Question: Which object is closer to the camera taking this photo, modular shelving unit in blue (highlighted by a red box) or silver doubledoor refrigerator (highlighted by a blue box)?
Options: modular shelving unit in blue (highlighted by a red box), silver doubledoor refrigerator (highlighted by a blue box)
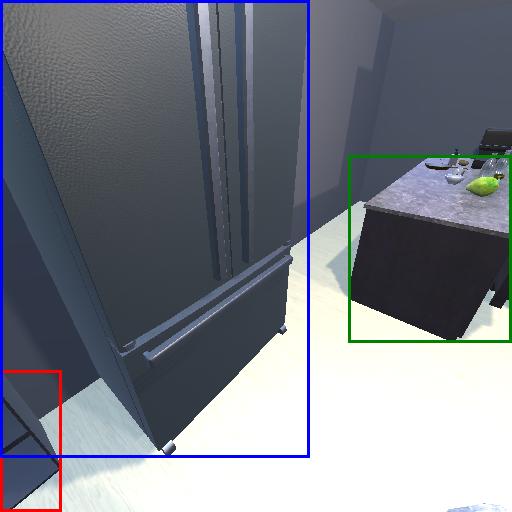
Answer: modular shelving unit in blue (highlighted by a red box)